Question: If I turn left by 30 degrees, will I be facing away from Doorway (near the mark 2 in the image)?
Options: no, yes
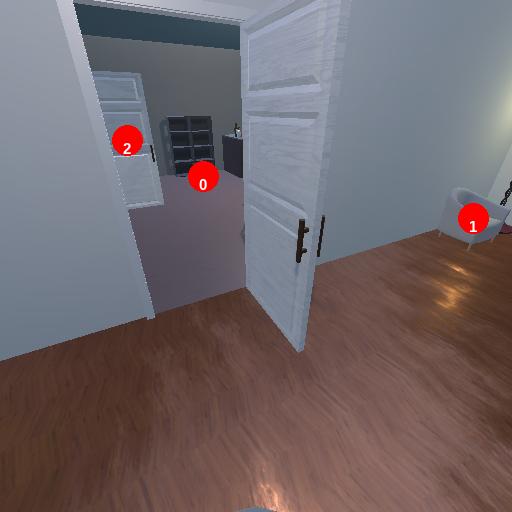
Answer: no